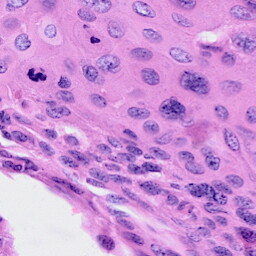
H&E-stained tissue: Cervix